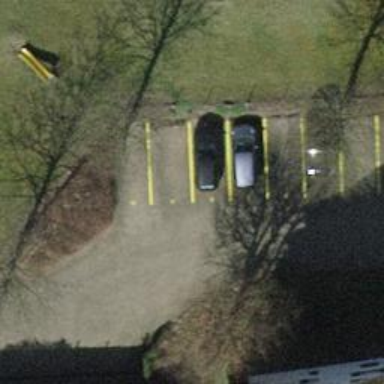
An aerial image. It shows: Parking aisle made of paving stones.